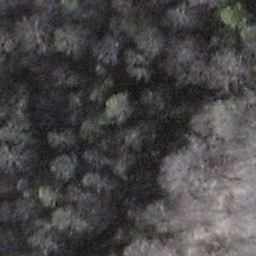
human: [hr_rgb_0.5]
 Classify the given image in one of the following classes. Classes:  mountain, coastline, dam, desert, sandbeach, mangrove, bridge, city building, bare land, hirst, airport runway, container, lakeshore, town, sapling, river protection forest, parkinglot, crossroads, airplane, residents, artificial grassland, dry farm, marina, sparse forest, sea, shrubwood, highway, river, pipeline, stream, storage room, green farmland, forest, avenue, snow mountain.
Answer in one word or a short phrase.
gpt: shrubwood